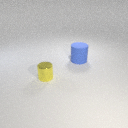
large blue rubber cylinder behind small yellow metal cylinder